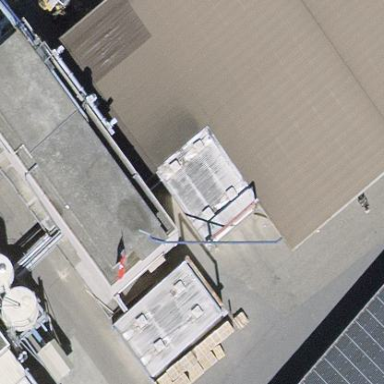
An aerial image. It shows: Industrial factory building.